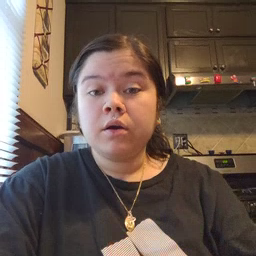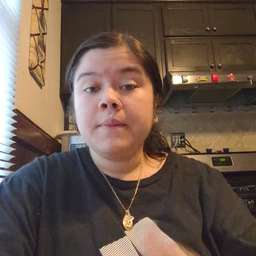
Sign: thankyou